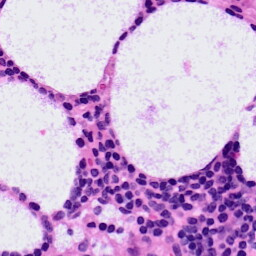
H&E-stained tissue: LymphNode